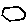
Label: hexagon